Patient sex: F
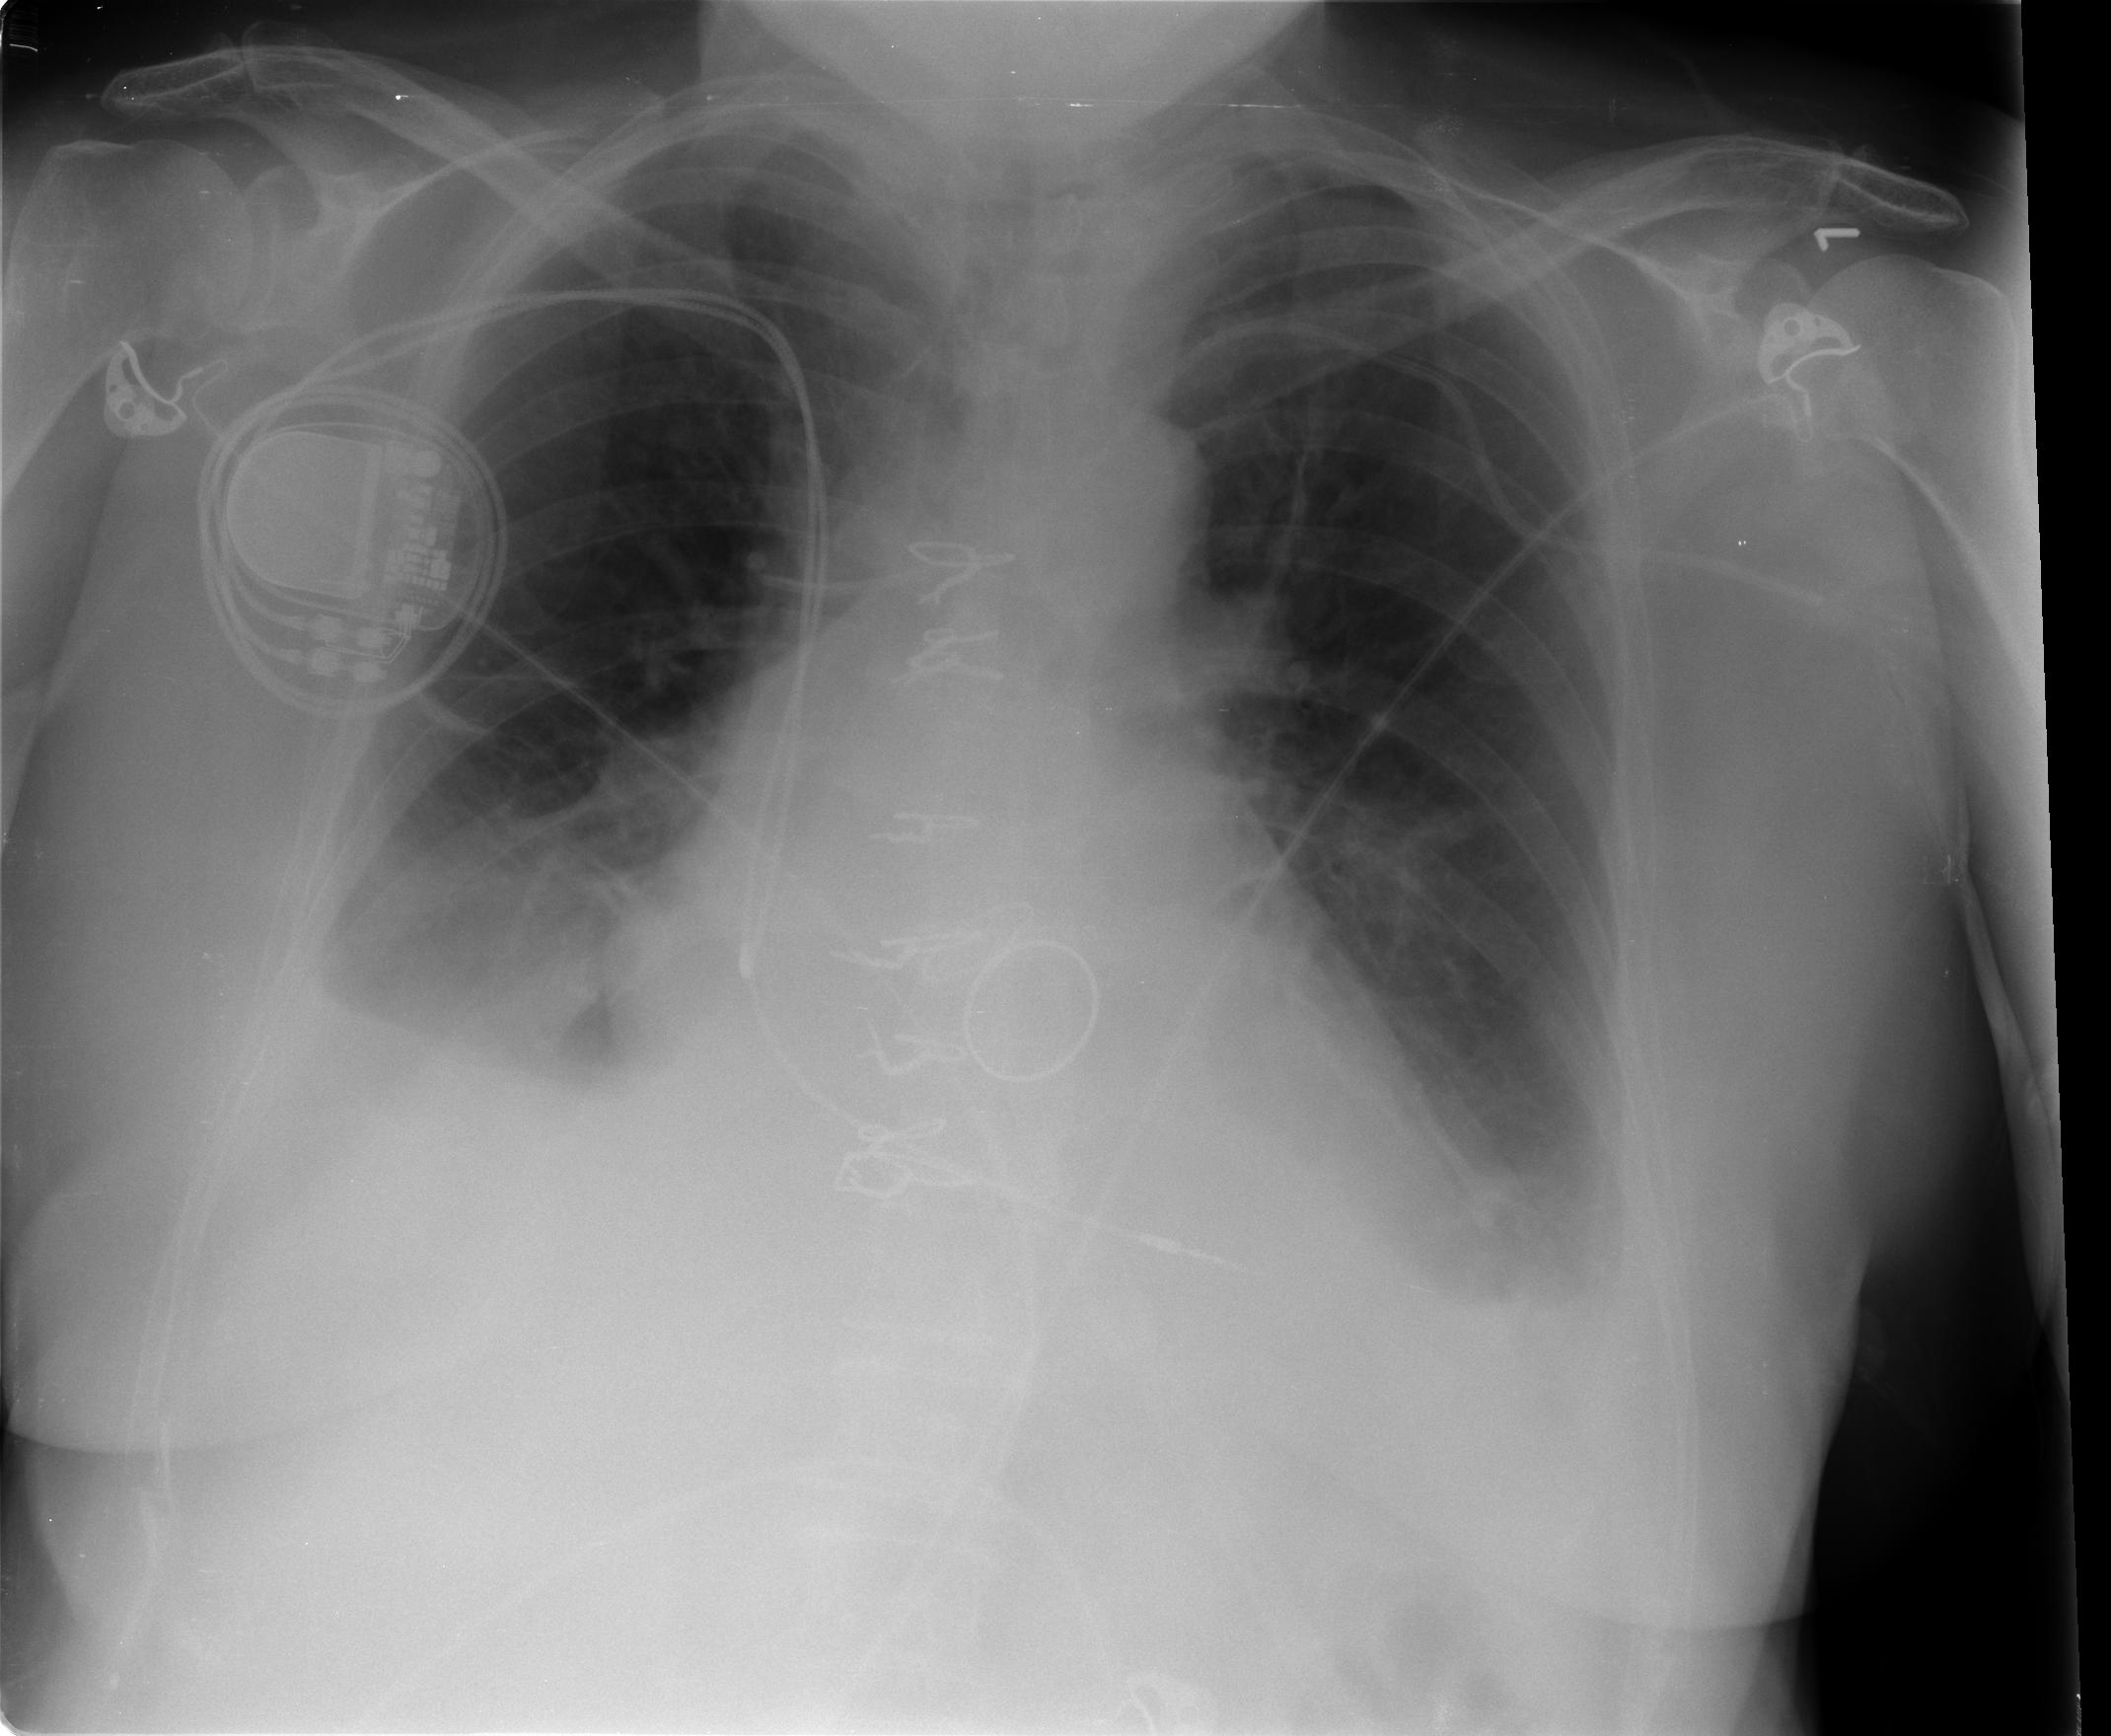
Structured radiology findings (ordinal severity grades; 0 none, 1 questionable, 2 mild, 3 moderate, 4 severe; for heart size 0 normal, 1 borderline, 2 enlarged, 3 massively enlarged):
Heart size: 2
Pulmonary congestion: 0
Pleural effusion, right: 2
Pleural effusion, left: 2
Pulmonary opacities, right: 0
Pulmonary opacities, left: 0
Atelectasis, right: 2
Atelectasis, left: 2